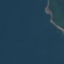
Label: SeaLake